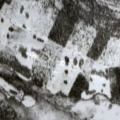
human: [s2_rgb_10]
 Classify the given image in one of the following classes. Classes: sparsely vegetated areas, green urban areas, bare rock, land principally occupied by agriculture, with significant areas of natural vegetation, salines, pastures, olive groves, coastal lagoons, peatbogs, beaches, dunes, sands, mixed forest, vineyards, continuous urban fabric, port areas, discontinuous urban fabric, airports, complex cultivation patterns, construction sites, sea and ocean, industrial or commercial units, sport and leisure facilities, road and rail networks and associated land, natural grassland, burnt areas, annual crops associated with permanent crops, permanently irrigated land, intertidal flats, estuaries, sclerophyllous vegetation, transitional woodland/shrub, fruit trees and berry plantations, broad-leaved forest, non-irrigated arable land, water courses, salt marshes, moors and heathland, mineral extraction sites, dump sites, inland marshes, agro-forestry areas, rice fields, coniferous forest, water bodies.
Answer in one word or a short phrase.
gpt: coniferous forest, mixed forest, transitional woodland/shrub, peatbogs